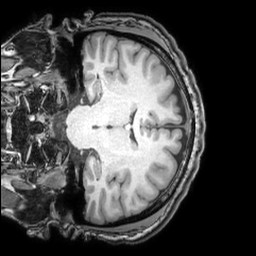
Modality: T1w
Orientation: coronal
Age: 27
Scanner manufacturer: philips
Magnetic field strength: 3 T
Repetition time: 0.007 s
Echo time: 0.003501 s